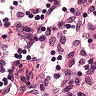
Metastatic tissue present: no